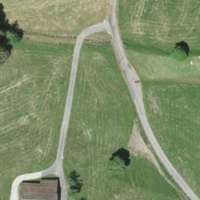
EUNIS habitat code: 24
Species observed at this site:
Vicia sepium